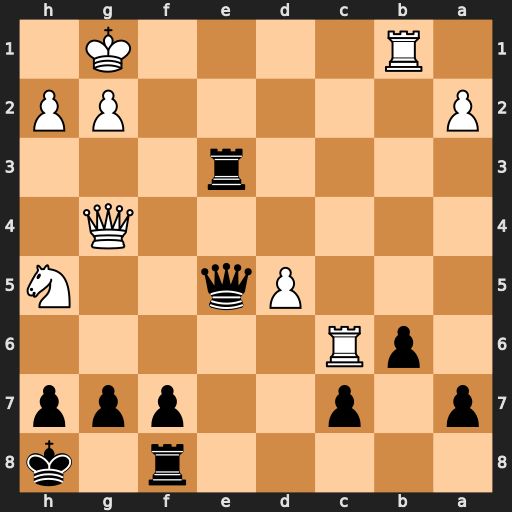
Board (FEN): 5r1k/p1p2ppp/1pR5/3Pq2N/6Q1/4r3/P5PP/1R4K1
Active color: b
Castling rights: -
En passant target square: -
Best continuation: Re1+ Rxe1 Qxe1#